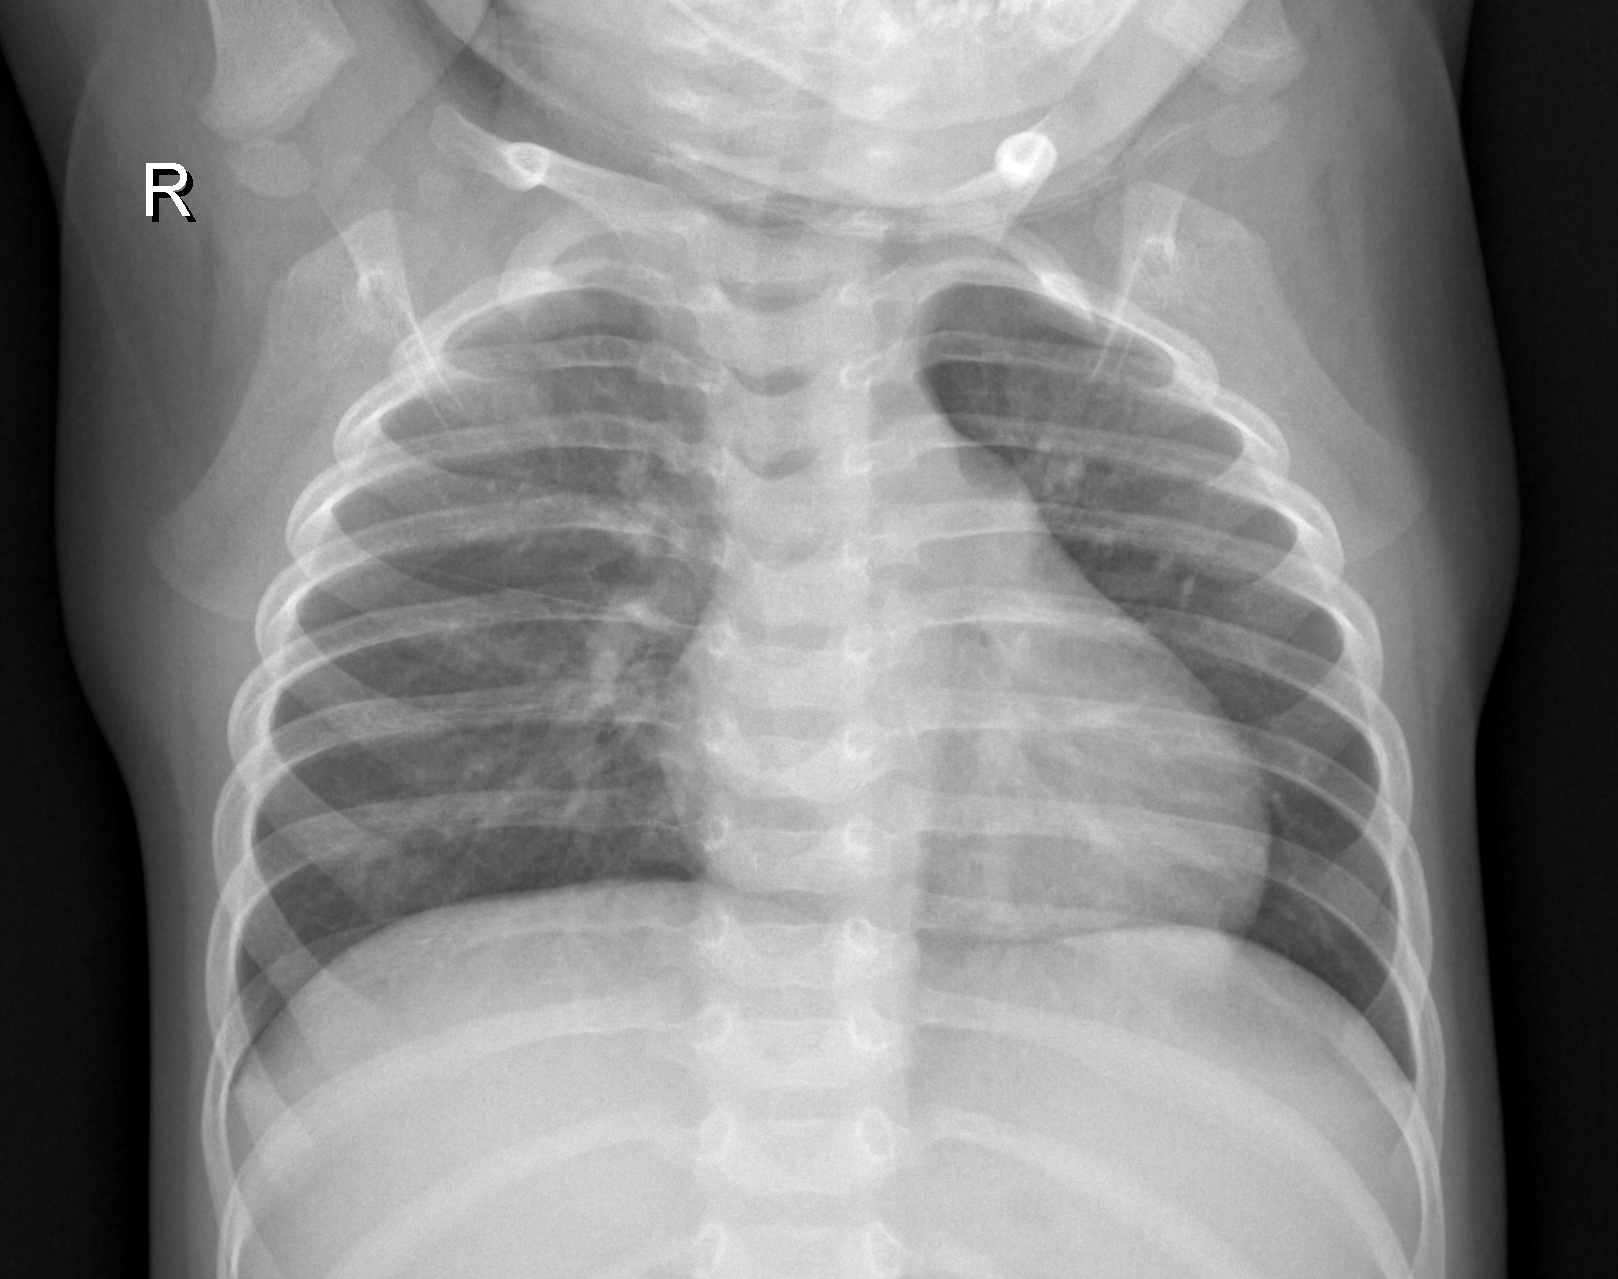
Diagnosis: NORMAL